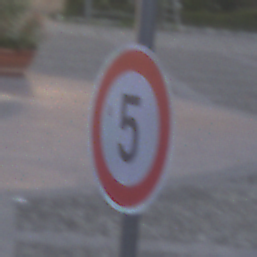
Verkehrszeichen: Geschwindigkeit5
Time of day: SunriseSunset
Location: Outdoor (Urban)
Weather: PartlyCloudy
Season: NotSpecified
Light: Natural